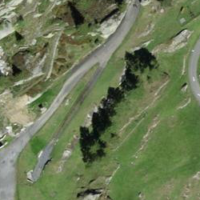
EUNIS habitat code: 26
Species observed at this site:
Pyrrhocorax graculus
Vaccinium myrtillus